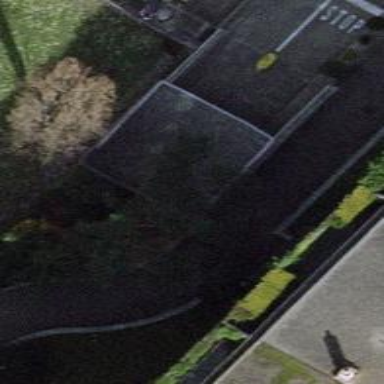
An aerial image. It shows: Driveway tunnel.